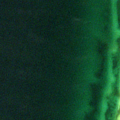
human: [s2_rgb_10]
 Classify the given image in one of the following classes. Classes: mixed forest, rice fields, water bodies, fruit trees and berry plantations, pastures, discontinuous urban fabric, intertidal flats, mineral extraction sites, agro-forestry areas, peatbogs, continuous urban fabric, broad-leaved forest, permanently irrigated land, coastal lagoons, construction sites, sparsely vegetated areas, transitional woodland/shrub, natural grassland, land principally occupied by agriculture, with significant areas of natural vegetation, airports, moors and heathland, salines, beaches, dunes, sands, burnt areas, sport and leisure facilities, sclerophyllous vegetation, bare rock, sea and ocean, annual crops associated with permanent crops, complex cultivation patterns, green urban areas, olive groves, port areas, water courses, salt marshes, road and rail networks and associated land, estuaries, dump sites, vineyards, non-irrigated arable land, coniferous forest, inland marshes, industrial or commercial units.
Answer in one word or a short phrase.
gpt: sea and ocean